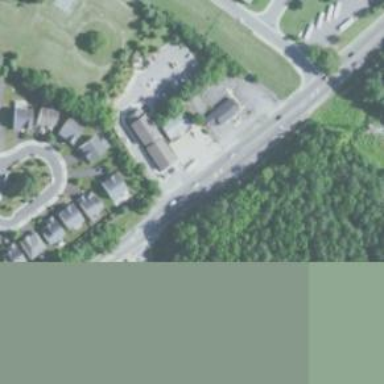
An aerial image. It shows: Marked crossing on the road.